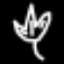
Label: leaf